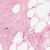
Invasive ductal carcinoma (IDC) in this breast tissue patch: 0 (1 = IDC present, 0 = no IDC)